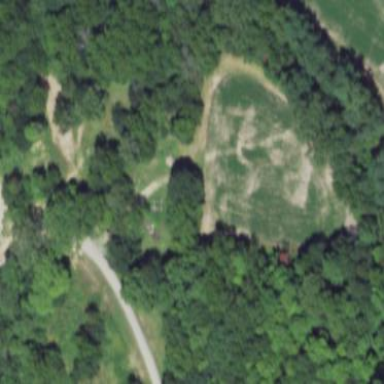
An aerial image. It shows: Rough grassy area used for golf.